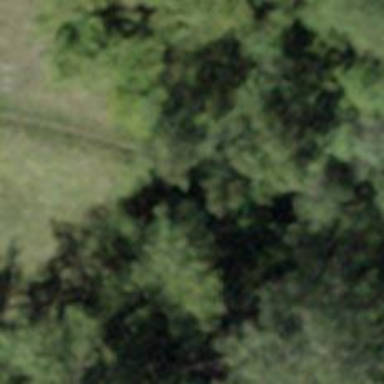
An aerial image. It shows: Path on the ground.